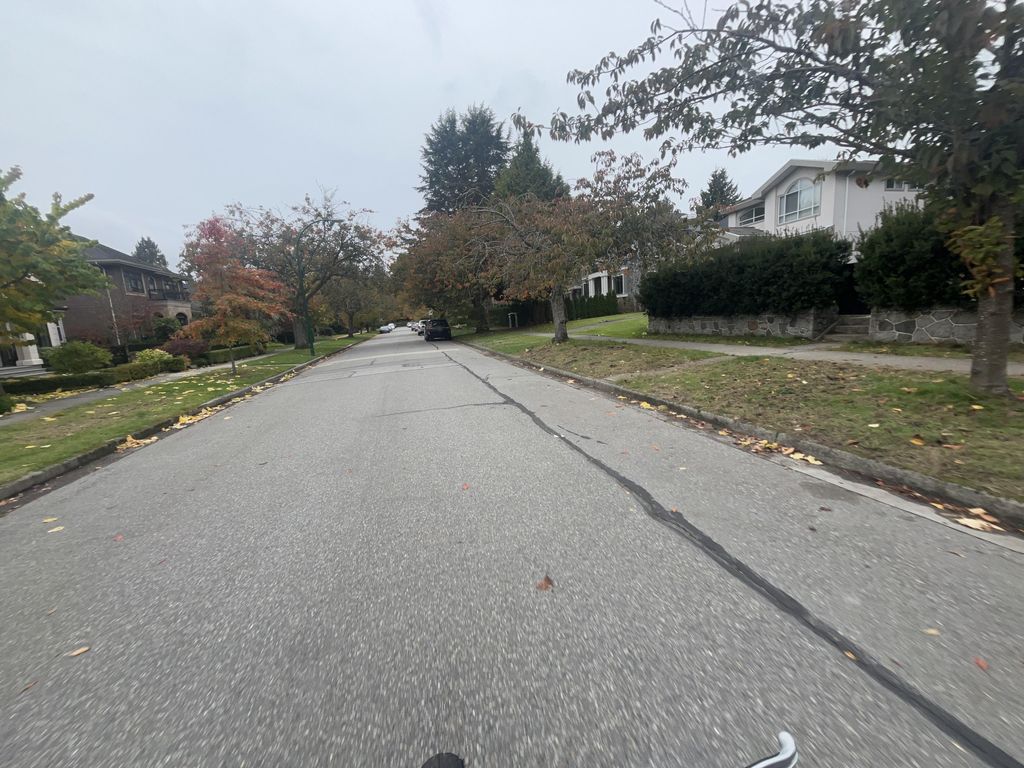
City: vancouver